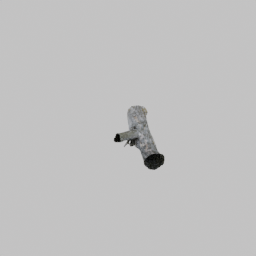
Label: nature